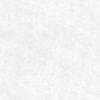
Label: no_change